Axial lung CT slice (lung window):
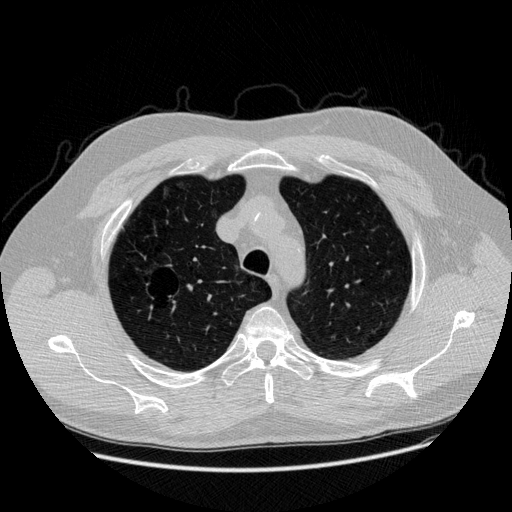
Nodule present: yes
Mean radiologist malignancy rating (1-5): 3